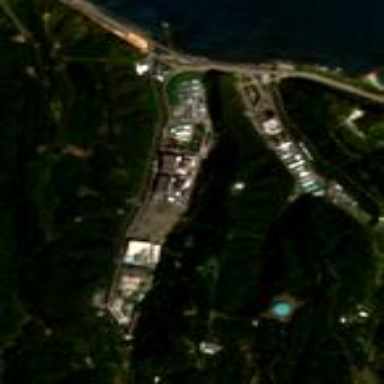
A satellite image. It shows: Industrial area with nuclear power plant. The plant gets its power source from nuclear energy.